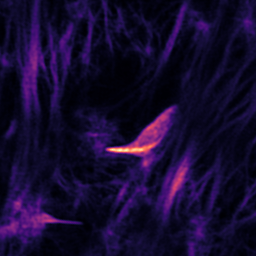
Label: Super-resolution F-actin image